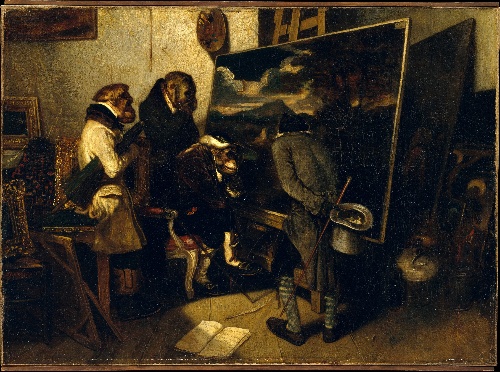
Title: The Experts
Artist: Alexandre-Gabriel Decamps
Artist bio: French, Paris 1803–1860 Fontainebleau
Date: 1837
Object type: Painting
Classification: Paintings
Medium: Oil on canvas
Dimensions: 18 1/4 x 25 1/4 in. (46.4 x 64.1 cm)
Department: European Paintings
Credit line: H. O. Havemeyer Collection, Bequest of Mrs. H. O. Havemeyer, 1929
Accession year: 1929
Repository: Metropolitan Museum of Art, New York, NY
Tags: Painting|Satire|Monkeys